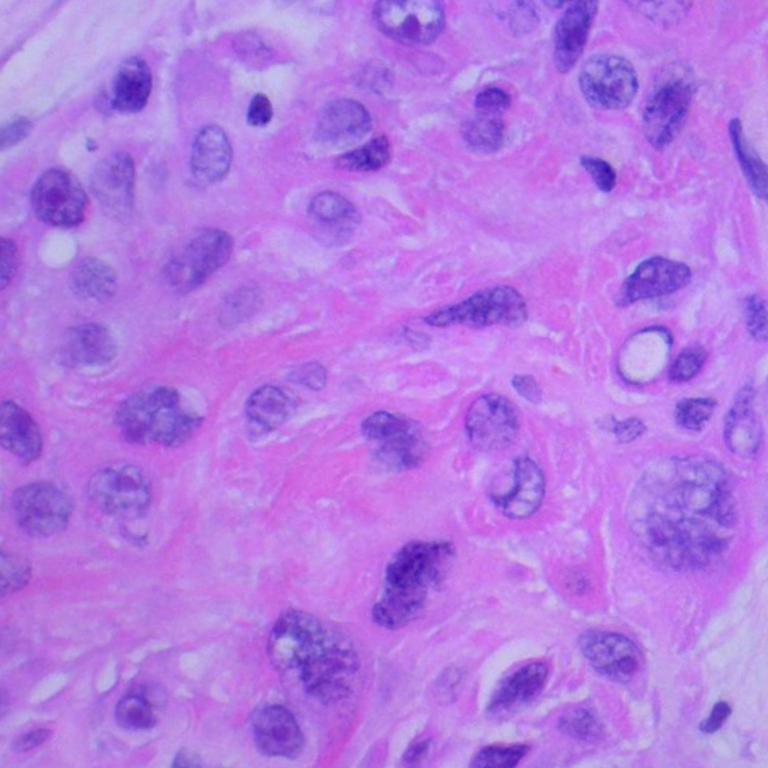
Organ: lung
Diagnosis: squamous carcinomas